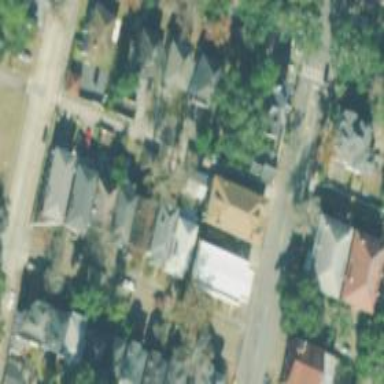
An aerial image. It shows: Alley classified as service road.